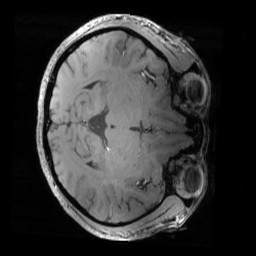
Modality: MP2RAGE
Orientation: axial